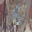
Label: 6